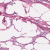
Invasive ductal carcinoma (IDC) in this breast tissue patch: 0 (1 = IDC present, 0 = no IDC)